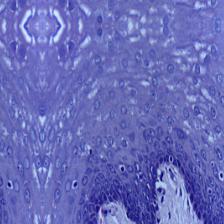
Diagnosis: Normal